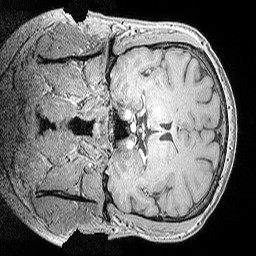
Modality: MP2RAGE
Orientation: coronal
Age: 42
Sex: male
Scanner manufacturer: siemens
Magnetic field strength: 3 T
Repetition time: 5 s
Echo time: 0.00298 s